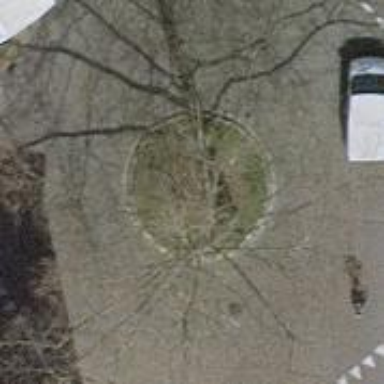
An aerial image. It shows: Asphalt road in residential area leading to roundabout.